Field crop: maize
Growth stage: 2
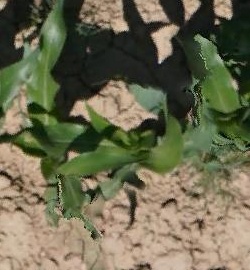
Species: maize